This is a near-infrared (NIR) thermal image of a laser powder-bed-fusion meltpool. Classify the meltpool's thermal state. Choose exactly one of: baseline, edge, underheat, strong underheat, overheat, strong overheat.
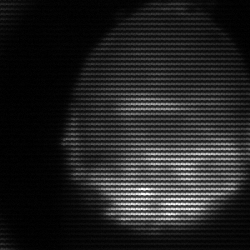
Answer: edge